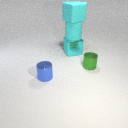
large cyan rubber cylinder below large cyan rubber cube